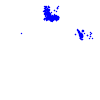
Particle: electron